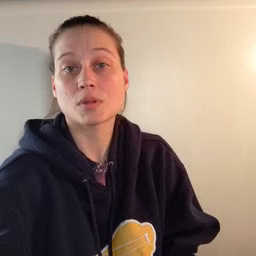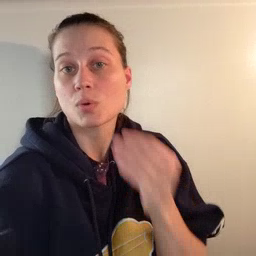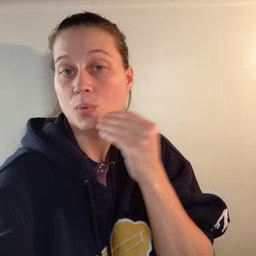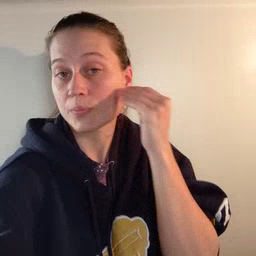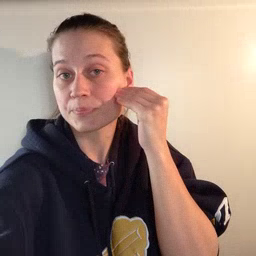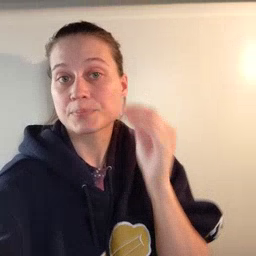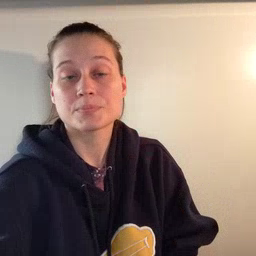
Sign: home